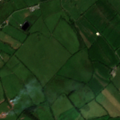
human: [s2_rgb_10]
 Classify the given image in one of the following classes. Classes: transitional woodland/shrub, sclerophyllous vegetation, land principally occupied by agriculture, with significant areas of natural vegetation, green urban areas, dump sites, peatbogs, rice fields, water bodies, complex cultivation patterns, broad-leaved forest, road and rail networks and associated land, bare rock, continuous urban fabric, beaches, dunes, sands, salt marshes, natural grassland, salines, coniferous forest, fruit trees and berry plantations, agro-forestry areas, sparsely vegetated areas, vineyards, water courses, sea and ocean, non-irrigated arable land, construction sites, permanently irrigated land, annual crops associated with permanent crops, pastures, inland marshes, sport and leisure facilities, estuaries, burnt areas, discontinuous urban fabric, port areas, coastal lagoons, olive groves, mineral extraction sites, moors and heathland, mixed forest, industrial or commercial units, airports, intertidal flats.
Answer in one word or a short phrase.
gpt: pastures, transitional woodland/shrub